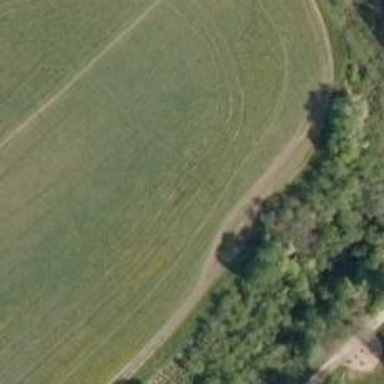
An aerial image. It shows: Bridleway.